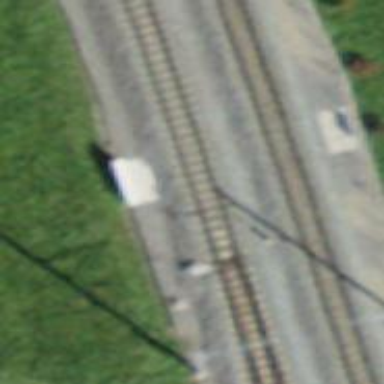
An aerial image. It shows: Railway signal.